Field crop: tomato
Growth stage: 1
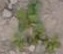
Species: portulaca